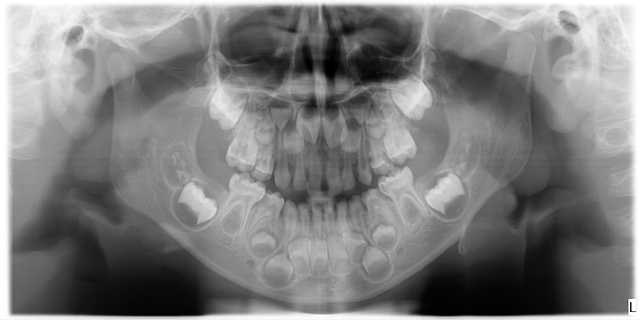
child